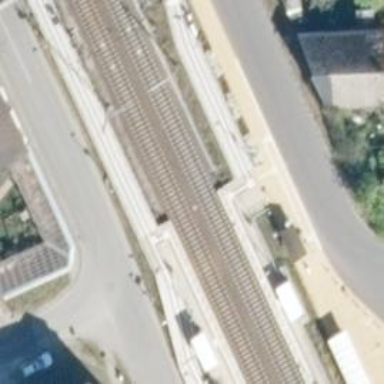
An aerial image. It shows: Platform edge at railway station.